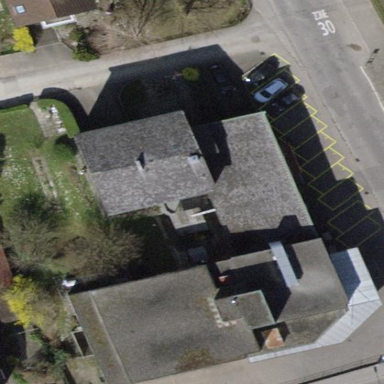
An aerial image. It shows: Flat-roofed building.